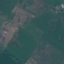
Land use / land cover: Pasture